Question: I have a report sheet I have made on excel that has age, gender and skinfold measurements (in mm) and two tables displaying body fat percentages depending on skinfold measurement, age and gender.
I would like a cell to report the percentage of bodyfat depending on other cells (age, gender, skinfold)
So far I have the following equation:
'''
=IF(AND(E8="MALE",B8<=19),LOOKUP(B18,Table2[17-19]))
'''
With 'B18 = 9.2'
The (male) table being looked up has skinfold in mm in the left column, and age ranges across the top (17-19, 20-29, 30-39, 40-49, 50+). At the moment the formula finds the closest value (10) in the age column 17-19, however I want the formula to find skinfold first then depending on what age range turn out the corresponding percentage.
The cell highlighted has the current formula in.

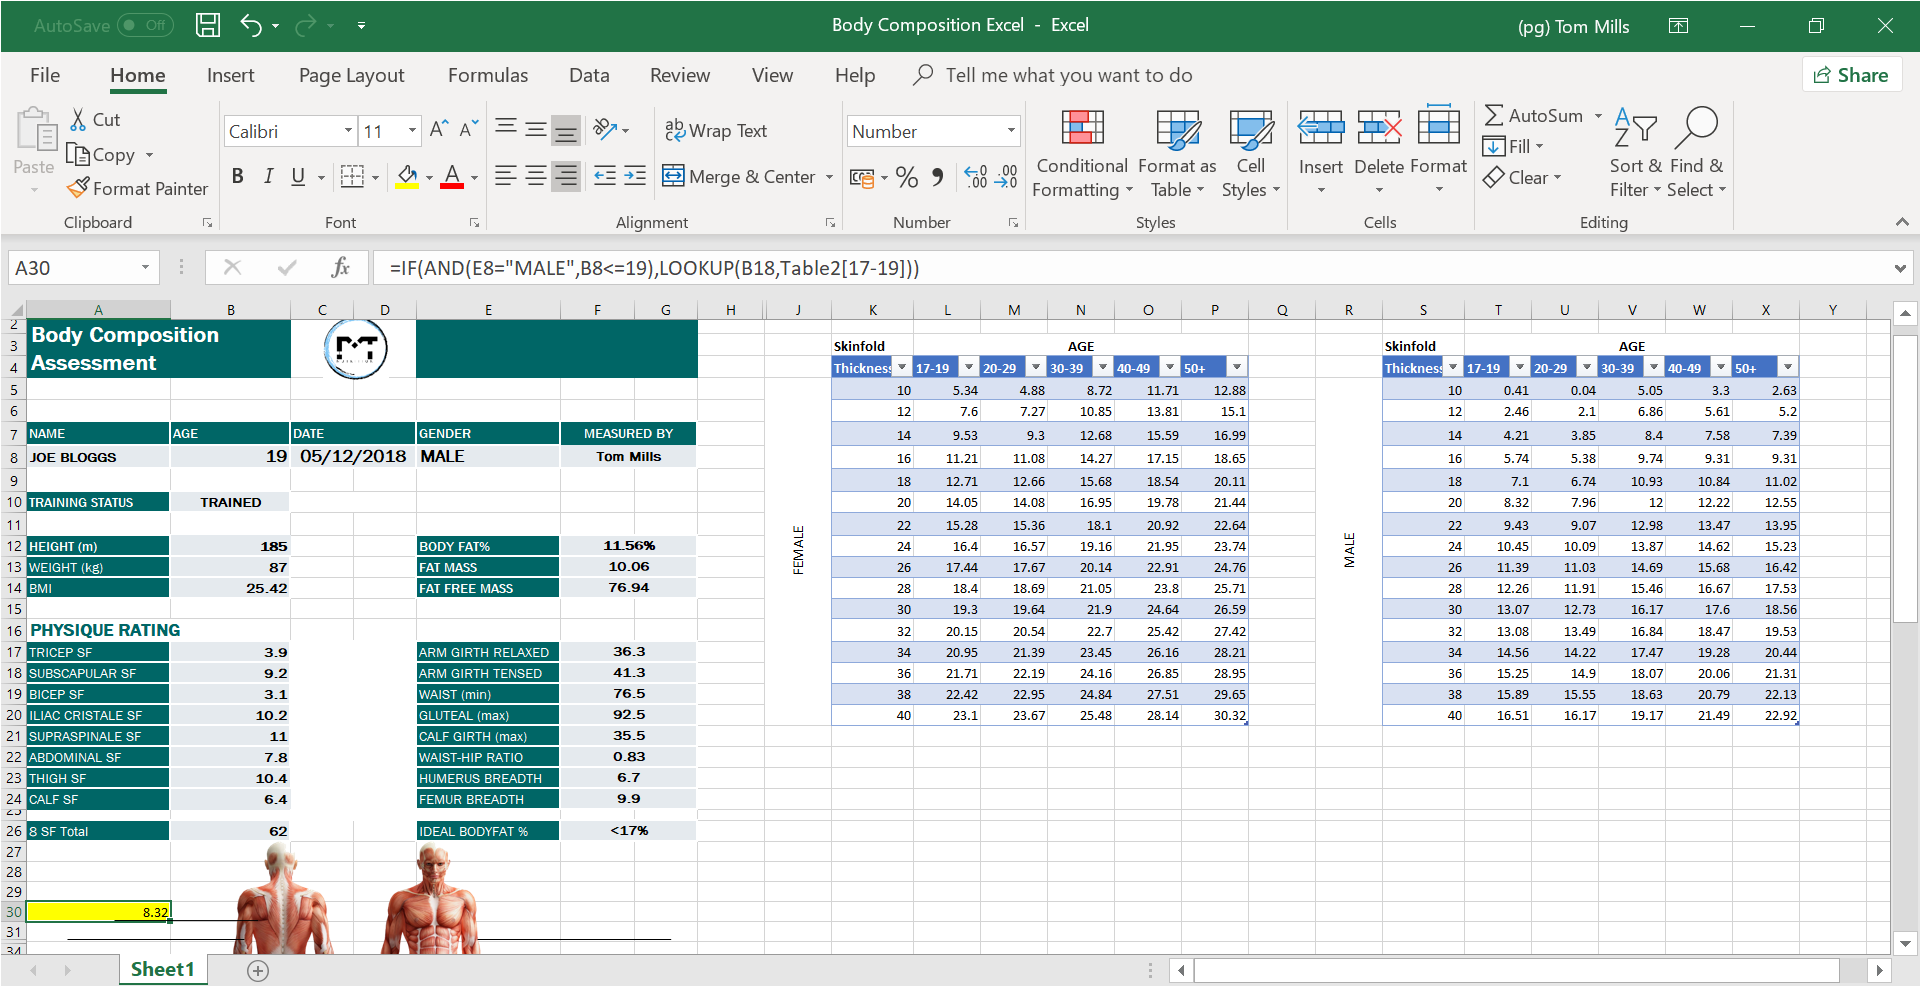
Answer: '''
=IF(OR(B18<10,MOD(B18,2)<>0)," < ","") & INDEX(IF(E8="FEMALE",L5:P20,T5:X20),MATCH(INT(B18/2+0.95)*2,K5:K20,0),IF(AND(B8>=17,B8<=19),1,IF(AND(B8>=20,B8<=29),2,IF(AND(B8>=30,B8<=39),3,IF(AND(B8>=40,B8<=49),4,IF(B8>=50,5))))))
'''
This seems to do it. In an overview.. :
1. If "FEMALE" look in L5:P20 else T5:X20 .
2. Match the age. (select row) if 9.2 convert to 10, 10.1 -> 12, 11.0 -> 12 by using INT(B18/2+0.95)*2
3. Lastly using the range defined, identify in which column @ L5:P20 or T5:X20 data range should the value be taken from.
4. display " < " if there is no exact match using IF(OR(B18<10,MOD(B18,2)<>0)," < ","")
I don't have the full dataset to test.. hope you verify and share if it works (or not).
( :